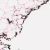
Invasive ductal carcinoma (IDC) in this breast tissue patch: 0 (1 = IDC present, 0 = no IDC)